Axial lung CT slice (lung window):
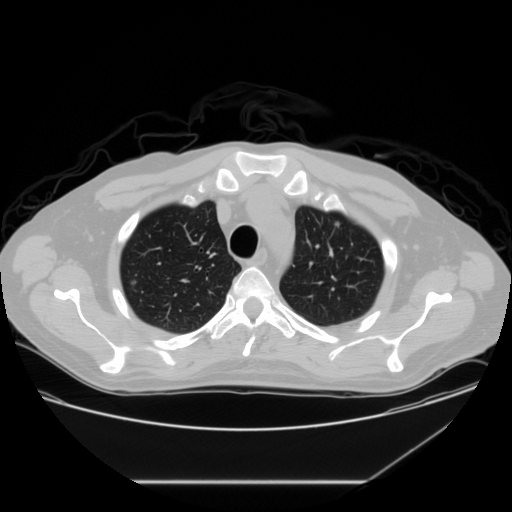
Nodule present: yes
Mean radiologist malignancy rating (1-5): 2.75